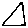
Label: triangle